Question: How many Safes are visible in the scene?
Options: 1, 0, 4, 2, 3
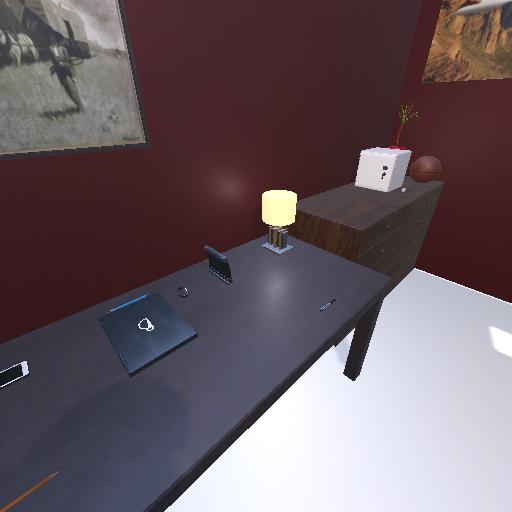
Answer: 1